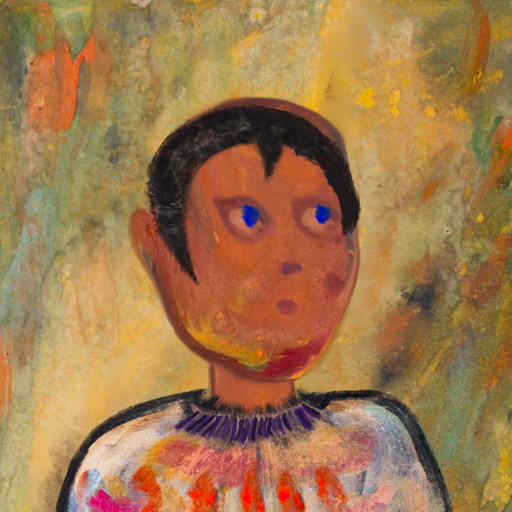
Background: Comrade, Head And Neck Side: Mother_And_Son_Son, Face Side: Mother_And_Son_Mother, Bust: Childish, Hair Side: Roy_Bahadur, Head Accessory: Blank, Second Necklace: Blank, Necklace: HillGirl, Baby: Blank